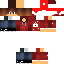
A male human skin with medium skin, wearing brown long hair dressed in a red hoodie and red pants, featuring a closed mouth.